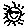
Label: sun